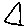
Label: triangle